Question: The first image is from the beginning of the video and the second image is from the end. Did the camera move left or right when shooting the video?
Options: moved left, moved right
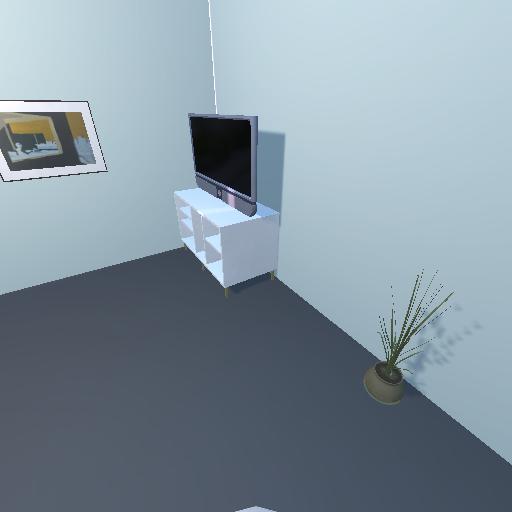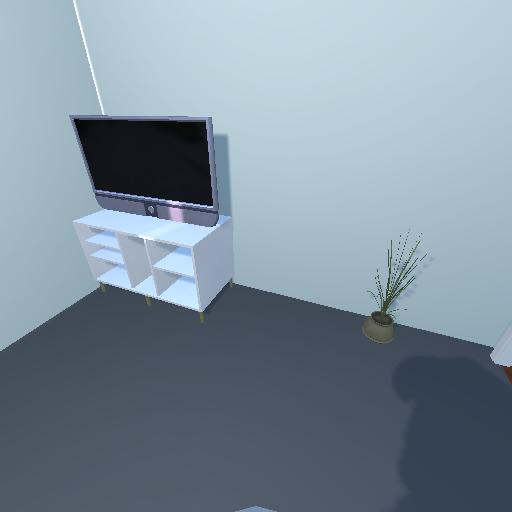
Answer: moved left